Chest X-ray. View position: PA
Patient age: 45
Patient sex: M
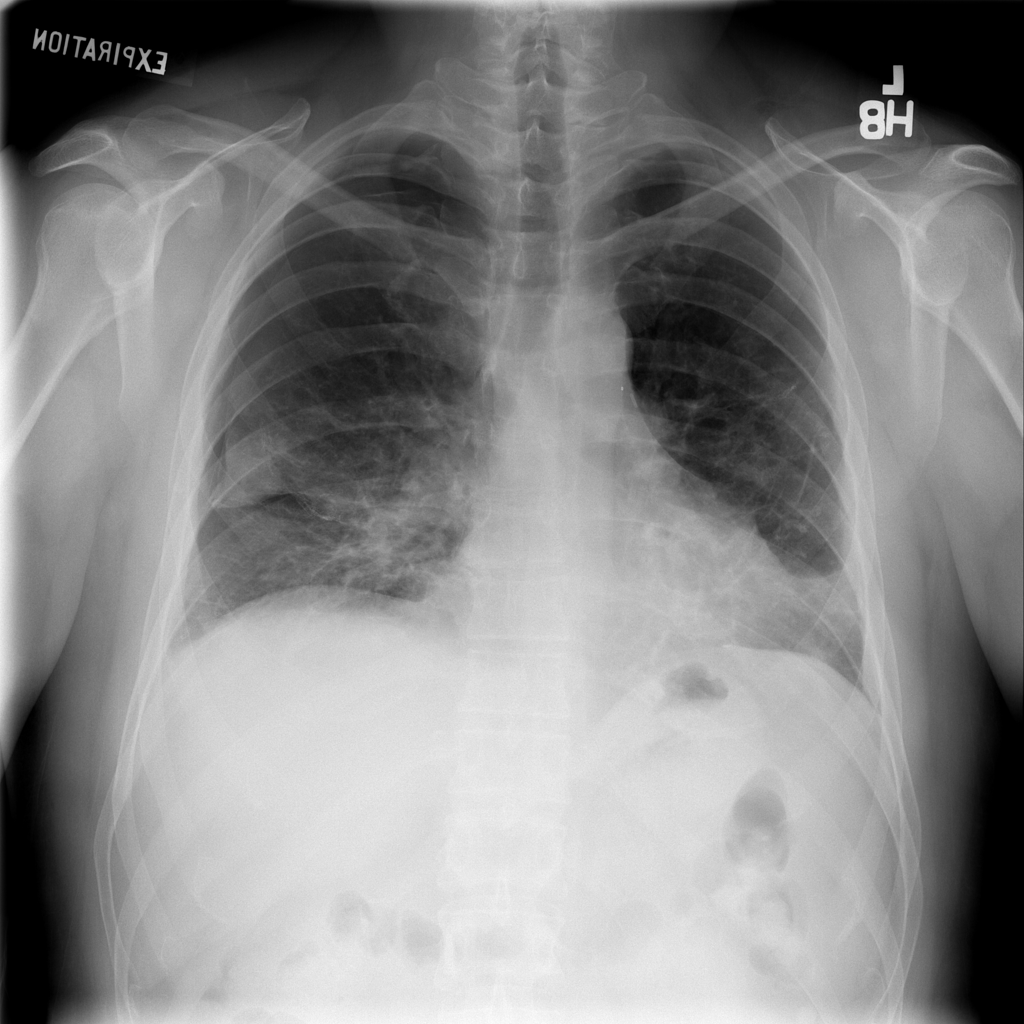
Finding: Pneumothorax